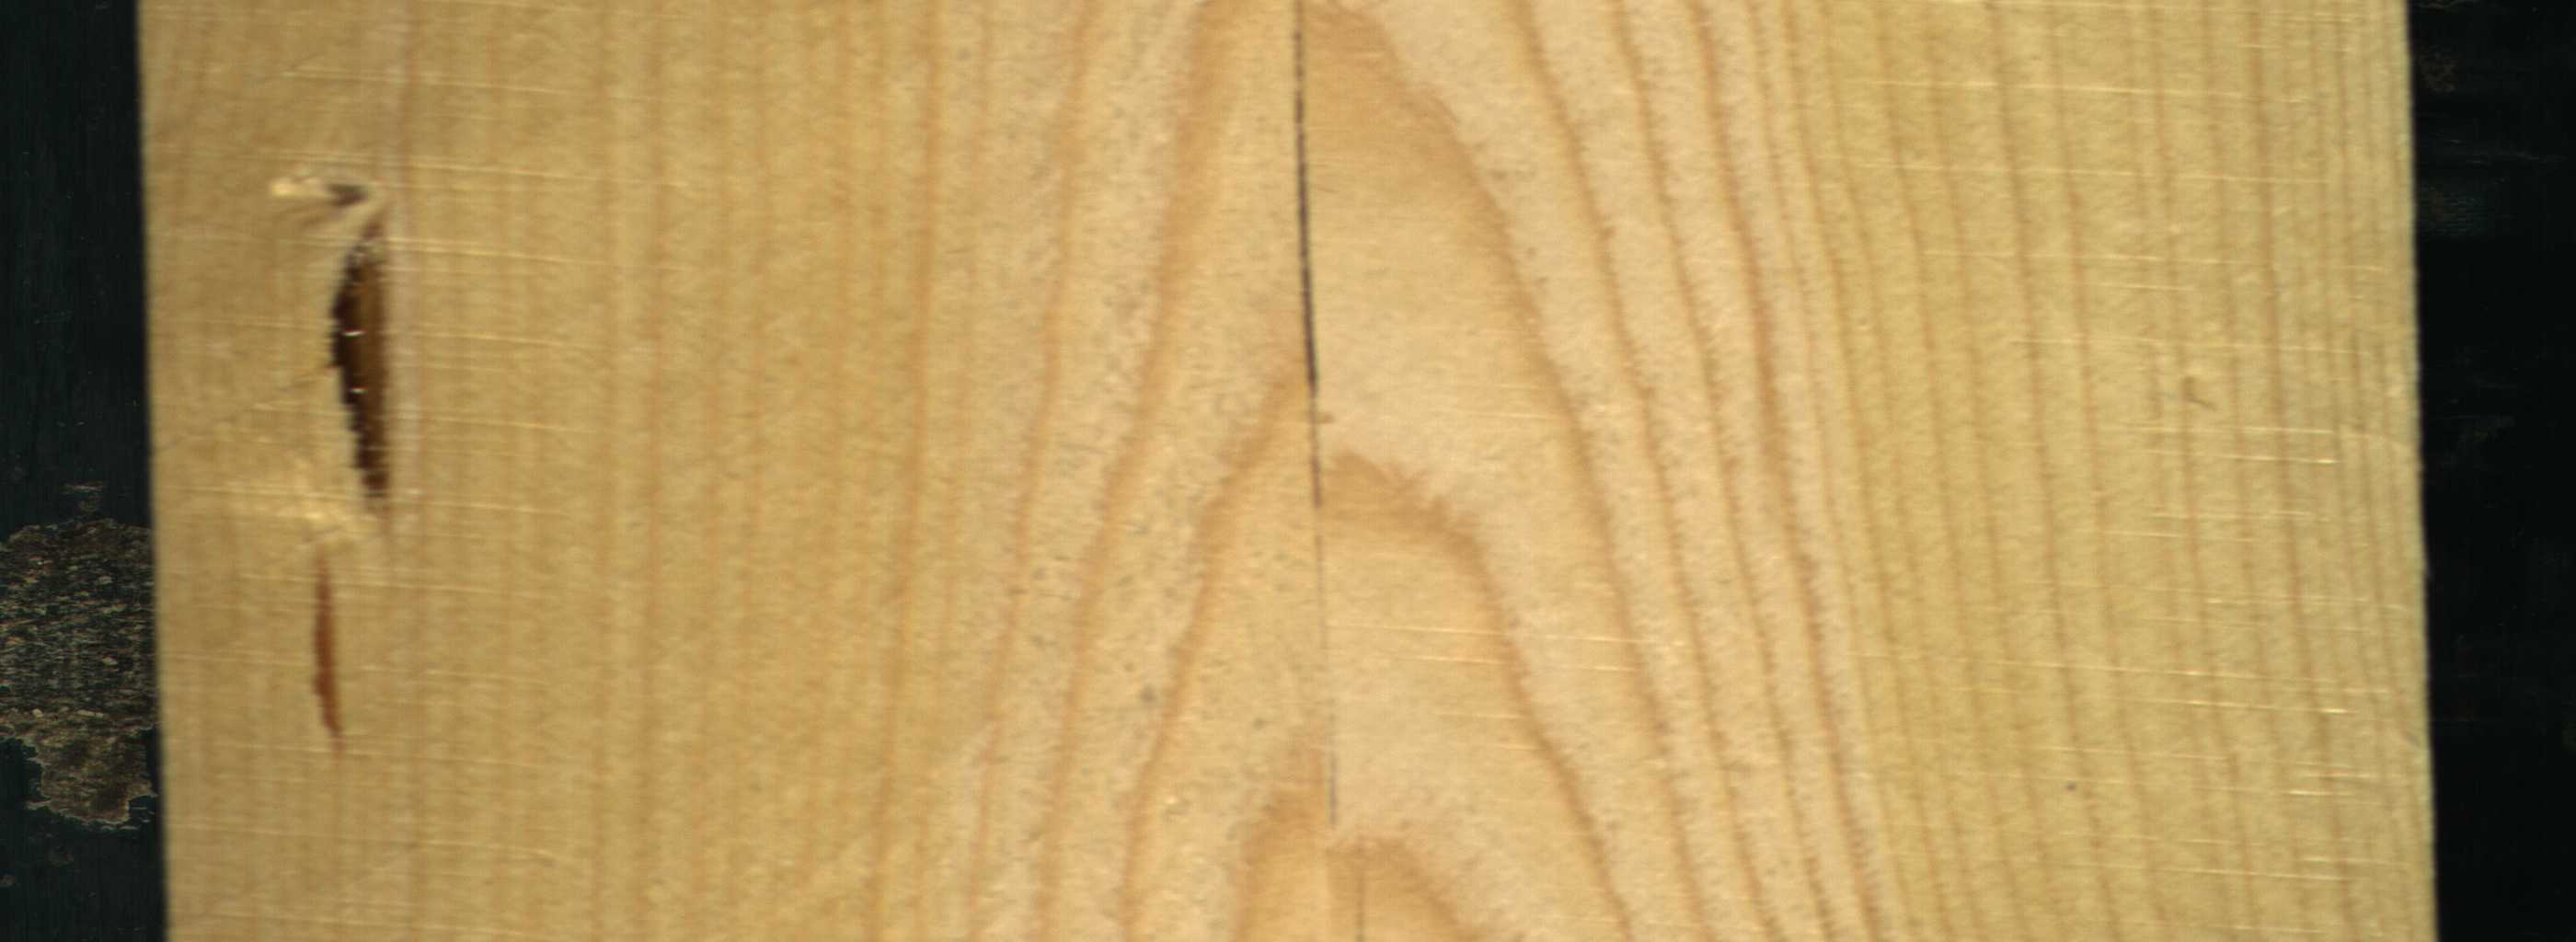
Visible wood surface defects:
resin
resin
Crack